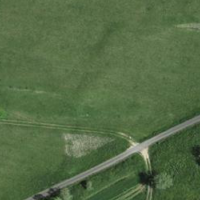
EUNIS habitat code: 24
Species observed at this site:
Gryllus campestris
Melanargia galathea